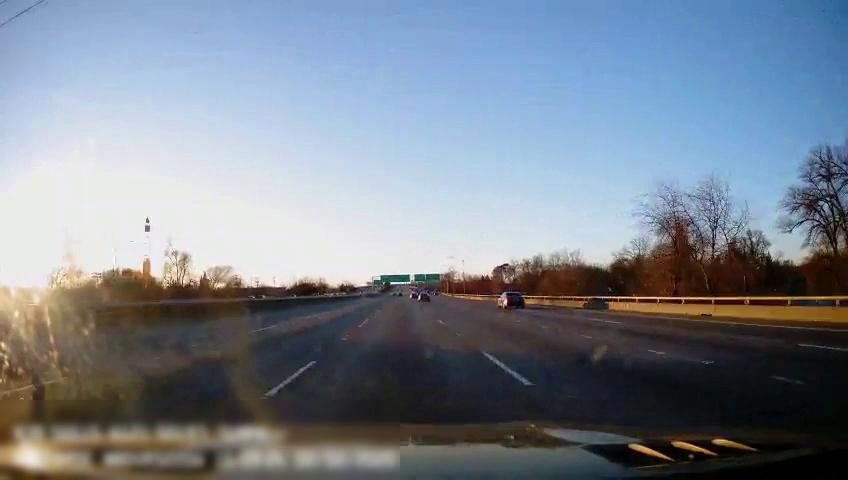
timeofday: Day
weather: Sunny
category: Drivable Space
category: Vehicles | Car
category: Vehicles | Car
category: Lanes | Current Lane
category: Lanes | Current Lane
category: Lanes | Alternate Lane
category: Lanes | Alternate Lane
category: Lanes | Alternate Lane
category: Lanes | Alternate Lane
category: Traffic | Signs
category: Traffic | Signs
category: Traffic | Signs